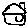
Label: house